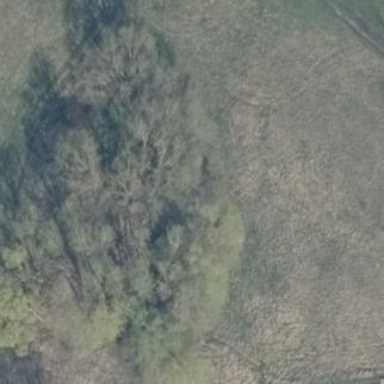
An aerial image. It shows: Patch of scrub vegetation.